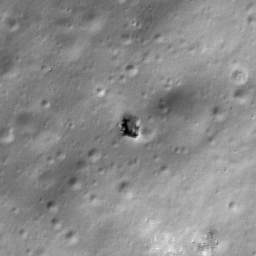
Pit: Harriot 1
Host crater: Harriot
Host type: impact_melt
Lunar coordinates: latitude 33.293, longitude 114.291